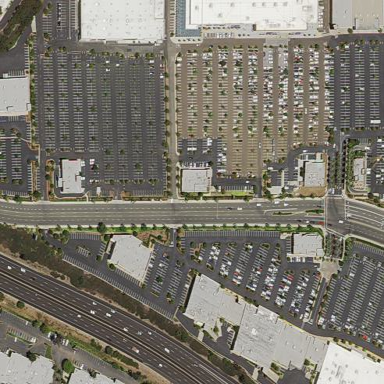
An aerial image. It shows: Commercial area.